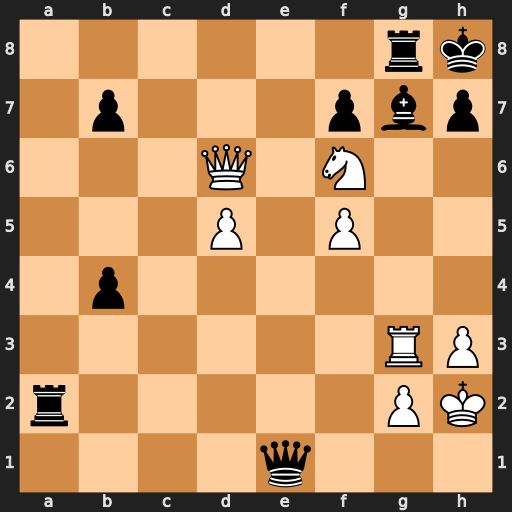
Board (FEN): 6rk/1p3pbp/3Q1N2/3P1P2/1p6/6RP/r5PK/4q3
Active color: w
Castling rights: -
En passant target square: -
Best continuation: Rxg7 Rxg2+ Rxg2